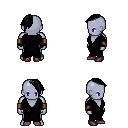
a pixel art fantasy rpg character, male body template, dark elf, purple skin, gray robe, red pants, black long mohawk hairstyle, leather bracers, maroon shoes, four views (front, back, left, right), 2x2 character sprite sheet, small pixel art, hard edges, no anti-aliasing